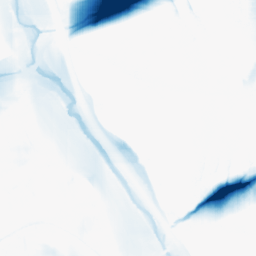
Category: morphological
Decomposition family: morphological_square
Decomposition parameters: operation: closing
size: 50
Upsampling method: sinc_hamming
Upsampling parameters: scale: 4
kernel_size: 8
Upsampling scale: 4